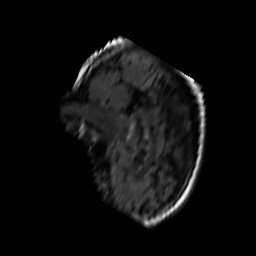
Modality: FLAIR
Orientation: sagittal
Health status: ill
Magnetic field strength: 3 T